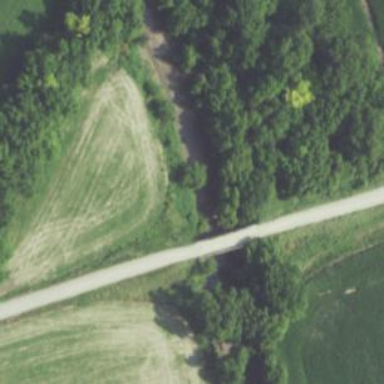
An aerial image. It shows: Tertiary road passing over bridge with arch structure.